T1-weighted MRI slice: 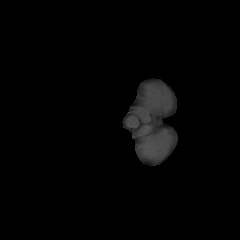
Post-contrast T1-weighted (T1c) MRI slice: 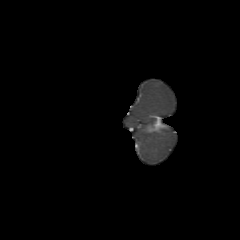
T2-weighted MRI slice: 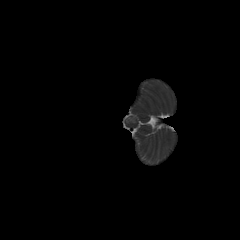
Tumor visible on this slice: yes